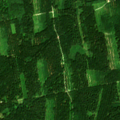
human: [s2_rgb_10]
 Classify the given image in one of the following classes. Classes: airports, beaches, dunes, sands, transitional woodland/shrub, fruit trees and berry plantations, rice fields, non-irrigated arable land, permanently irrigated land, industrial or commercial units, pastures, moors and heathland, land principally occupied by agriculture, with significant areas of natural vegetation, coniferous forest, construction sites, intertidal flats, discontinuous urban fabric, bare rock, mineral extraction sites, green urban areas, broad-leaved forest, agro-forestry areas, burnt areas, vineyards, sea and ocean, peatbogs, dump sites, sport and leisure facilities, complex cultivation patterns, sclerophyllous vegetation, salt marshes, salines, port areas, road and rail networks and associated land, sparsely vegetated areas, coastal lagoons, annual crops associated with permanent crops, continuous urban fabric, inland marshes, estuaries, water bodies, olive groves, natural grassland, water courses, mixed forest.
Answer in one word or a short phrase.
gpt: coniferous forest